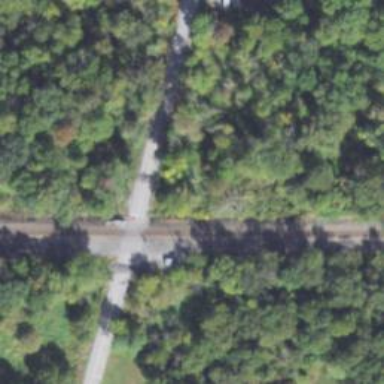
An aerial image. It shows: Level crossing along the railway.